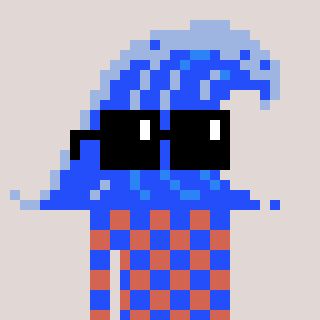
a pixel art character with square black sunglasses, a wave-shaped head and a peachy-colored body on a warm background